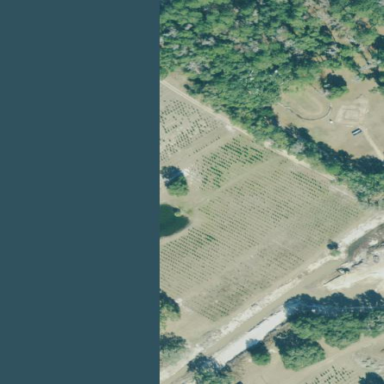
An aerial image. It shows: Plant nursery specializing in Christmas trees.